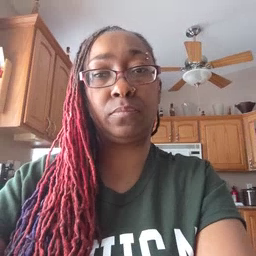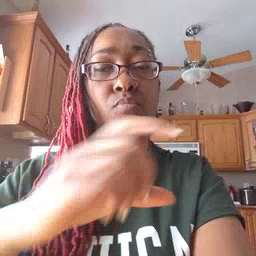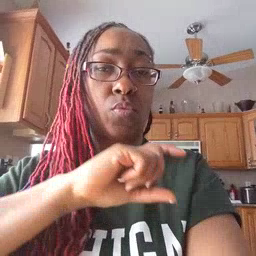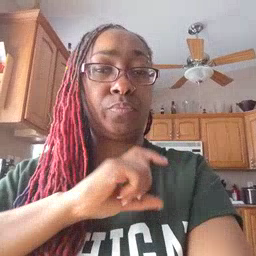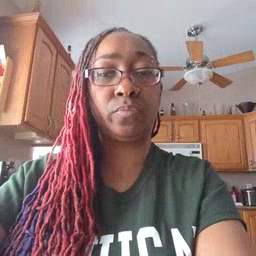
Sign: police